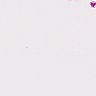
Metastatic tissue present: no